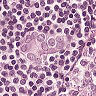
Metastatic tissue present: yes